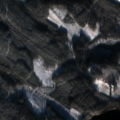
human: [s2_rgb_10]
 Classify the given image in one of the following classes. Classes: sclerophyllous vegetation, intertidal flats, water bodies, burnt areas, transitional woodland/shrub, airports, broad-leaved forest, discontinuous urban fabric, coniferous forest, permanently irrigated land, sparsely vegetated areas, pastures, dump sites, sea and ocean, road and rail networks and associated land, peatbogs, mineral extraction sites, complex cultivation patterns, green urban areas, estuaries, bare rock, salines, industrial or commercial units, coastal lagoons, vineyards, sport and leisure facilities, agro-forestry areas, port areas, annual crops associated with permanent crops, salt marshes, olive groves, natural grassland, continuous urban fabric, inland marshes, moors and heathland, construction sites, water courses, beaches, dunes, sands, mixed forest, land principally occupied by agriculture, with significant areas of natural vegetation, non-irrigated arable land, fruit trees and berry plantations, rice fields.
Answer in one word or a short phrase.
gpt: coniferous forest, mixed forest, water bodies